Question: Reading Apache Spark guide at <URL> it states :

Why is take function not run in parallel? What are the difficulties in implementing this type of function in parallel ? Is it something to do with fact that in order to take first n elements of RDD it is required to traverse entire RDD ?
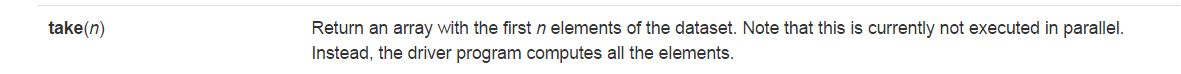
Answer: Actually, while 'take' is not entirely parallel, it's not entirely sequential either.
For example let's say you 'take(200)', and each partition has 10 elements. 'take' will first fetch partition 0 and see that it has 10 elements. It assumes that it would need 20 such partitions to get 200 elements. But it's better to ask for a bit more in a parallel request. So it wants 30 partitions, and it already has 1. So it fetches partitions 1 to 29 next, . This will likely be the last step. If it's very unlucky, and does not find a total of 200 elements, it will again make an estimate and request another batch in parallel.
Check out the code, it's well documented:
<URL>
I think the documentation is wrong. Local calculation only happens when a single partition is required. This is the case in the first pass (fetching partition 0), but typically not the case in later passes.